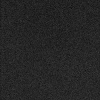
Atmospheric dust classification: dusty